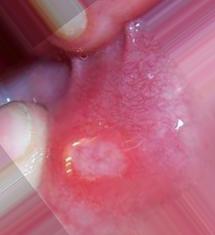
Condition: Mouth Ulcer